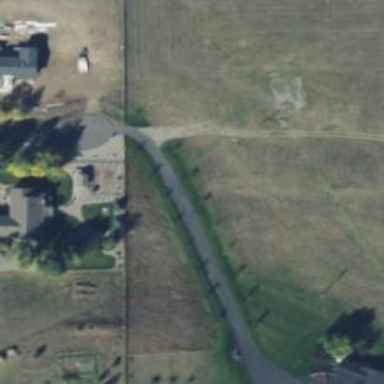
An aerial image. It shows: Driveway.